Question: I am building an app for reporting of stock and sales summary of a hospital, and there are 19 parameters to pass in GET request of API as to show values after searching in SQL table.
I can pass 2 parameters in URL and it works, but passing 20 parameters in URL is hectic and unmanageable.
How can I send such SQL query parameters in GET request from AngularJS?
I tried passing all parameters in URL on Postman App and it works but I want to pass it as a object or such:
'''
var stockSalesSummaryPayload = {
init: '2010/01/10',
final: '2019/01/01',
c_price: '0',
XCHNGRT: '0.0',
status: '0.0',
firm: '0',
userid: '0',
all_firm: '0',
bulk_stk: true,
edited: true,
super: '0',
store: '0',
grpid: '0',
compcode: '0',
ac_code: '0',
zero: true,
sales: true,
bulksystem: '0',
div_id: '0'
};
vm.fetchStockSalesSummaryList = function () {
// CODE WORKING
$http.get('http://192.168.50.112/medipro.api.Medipro/api/stocksalessummary?init=2015/01/10&final=2019/01/10&c_price=0&XCHNGRT=0.0&status=0.0&firm=0&userid=0&all_firm=0&bulk_stk=true&edited=true&super=0&store=0&grpid=0&compcode=0&ac_code=0&zero=true&sales=true&bulksystem=0&div_id=0')
// CODE NOT WORKING
$http.get('http://192.168.50.112/medipro.api.Medipro/api/stocksalessummary', stockSalesSummaryPayload)
.then(function (result) {
vm.stockSalesSummaryList = result.data;
console.log(result.data);
}, function (error) {
console.log(error);
vm.notification = { mode: 'danger', message: 'Error: ' + error.data.message };
});
}
'''
I expect my output to come as per my query parameters.
The page looks like this:

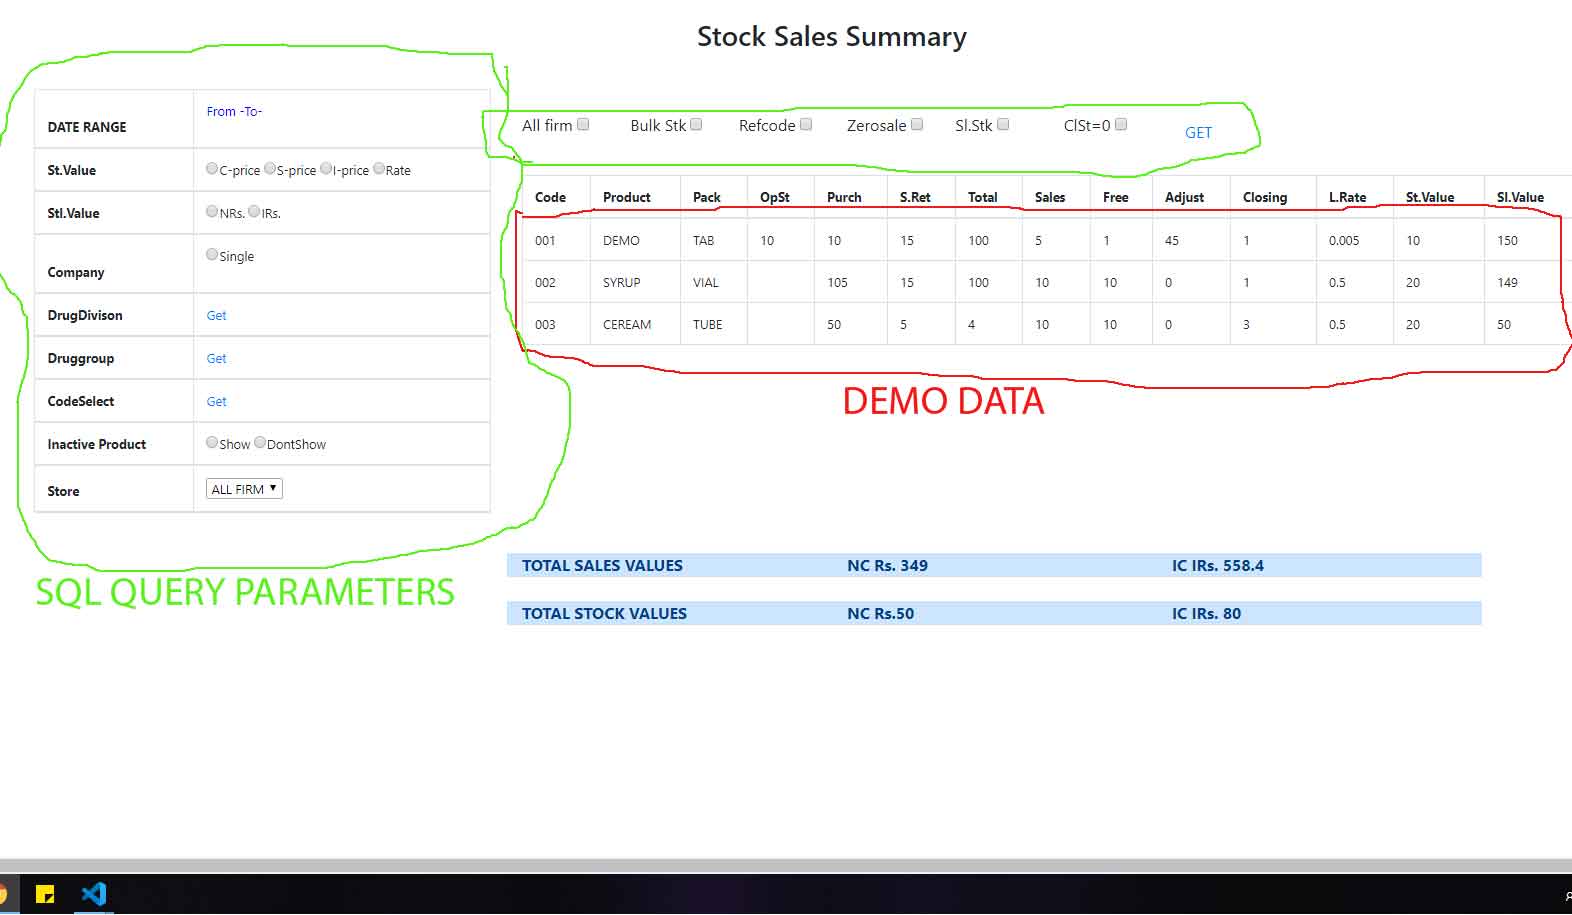
Answer: To automatically encode URL parameters, use the 'params' property of the 'config' object:
'''
var stockSalesSummaryPayload = {
init: '2010/01/10',
final: '2019/01/01',
c_price: '0',
XCHNGRT: '0.0',
status: '0.0',
firm: '0',
userid: '0',
all_firm: '0',
bulk_stk: true,
edited: true,
super: '0',
store: '0',
grpid: '0',
compcode: '0',
ac_code: '0',
zero: true,
sales: true,
bulksystem: '0',
div_id: '0'
};
var url = "http://192.168.50.112/medipro.api.Medipro/api/stocksalessummary";
var config = { params: stockSalesSummaryPayload };
$http.get(url, config)
.then(function (result) {
vm.stockSalesSummaryList = result.data;
console.log(result.data);
}, function (error) {
console.log(error);
vm.notification = { mode: 'danger', message: 'Error: ' + error.data.message };
});
'''
The AngularJS framework will automatically add the search parameters to the URL with reserved characters properly <URL>.